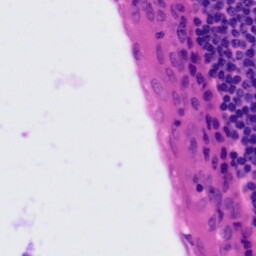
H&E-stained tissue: Tonsil